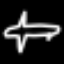
Label: airplane